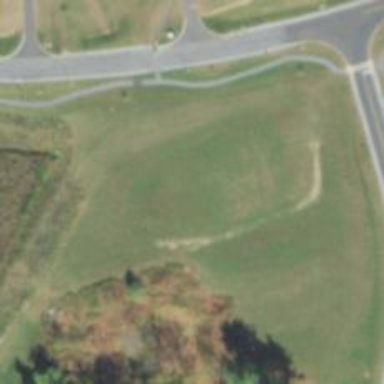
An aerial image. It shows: Path used for both walking and golf.